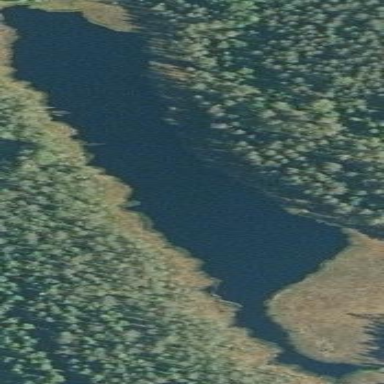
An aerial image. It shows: Serene pond surrounded by nature.